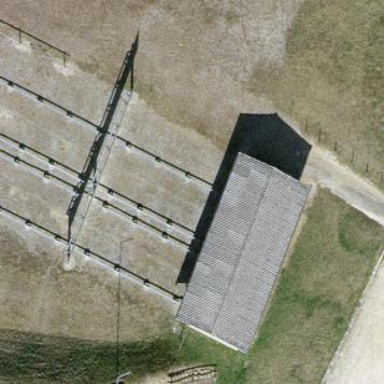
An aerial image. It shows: Shooting range within military area.